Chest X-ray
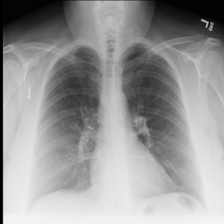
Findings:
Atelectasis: negative
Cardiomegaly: negative
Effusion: negative
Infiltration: positive
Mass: negative
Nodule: negative
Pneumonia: negative
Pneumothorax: negative
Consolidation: negative
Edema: negative
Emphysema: negative
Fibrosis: negative
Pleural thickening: negative
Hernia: negative